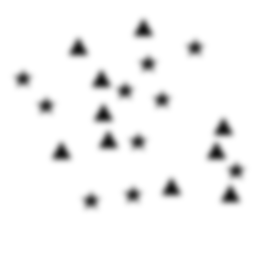
Squares: 0
Triangles: 10
Stars: 10
Total shapes: 20